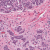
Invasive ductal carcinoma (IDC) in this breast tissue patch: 0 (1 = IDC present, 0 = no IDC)